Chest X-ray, PA view. Patient: 60 years old, sex M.
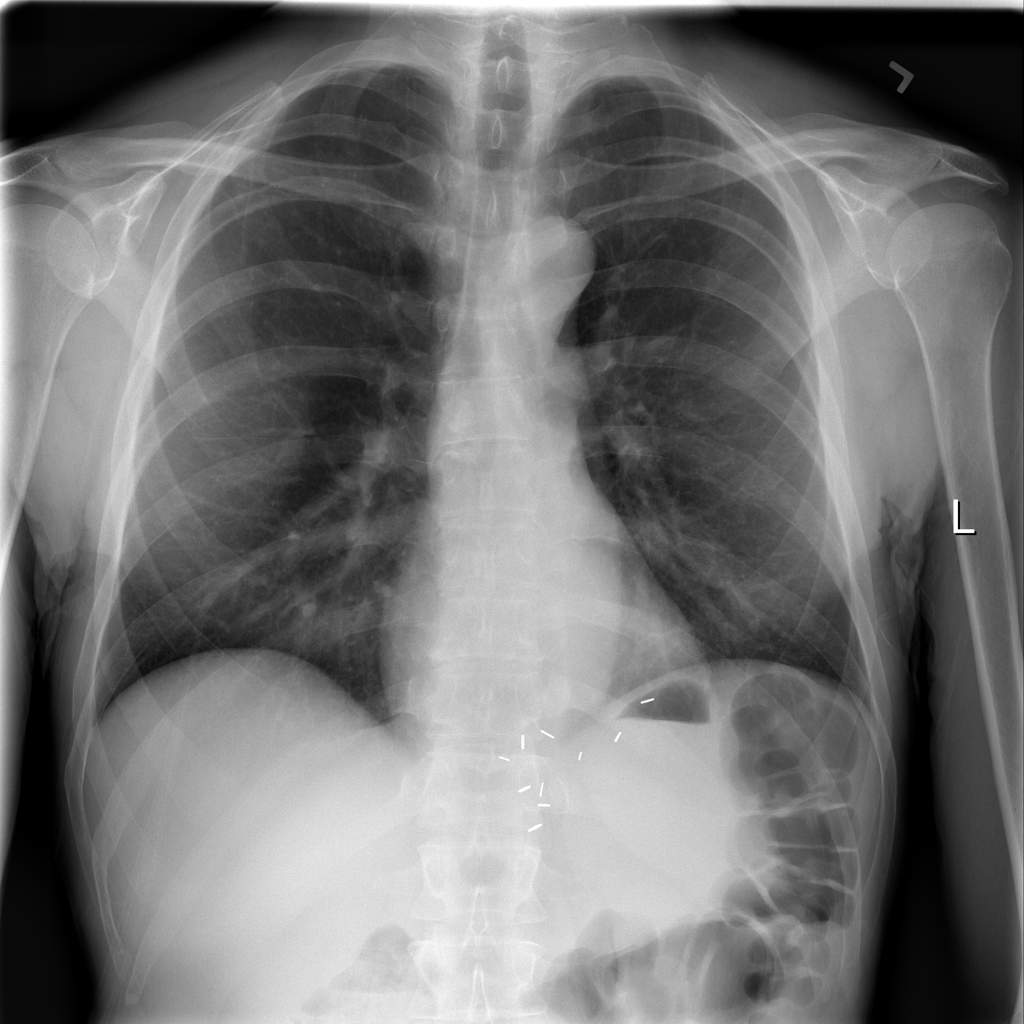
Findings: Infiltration